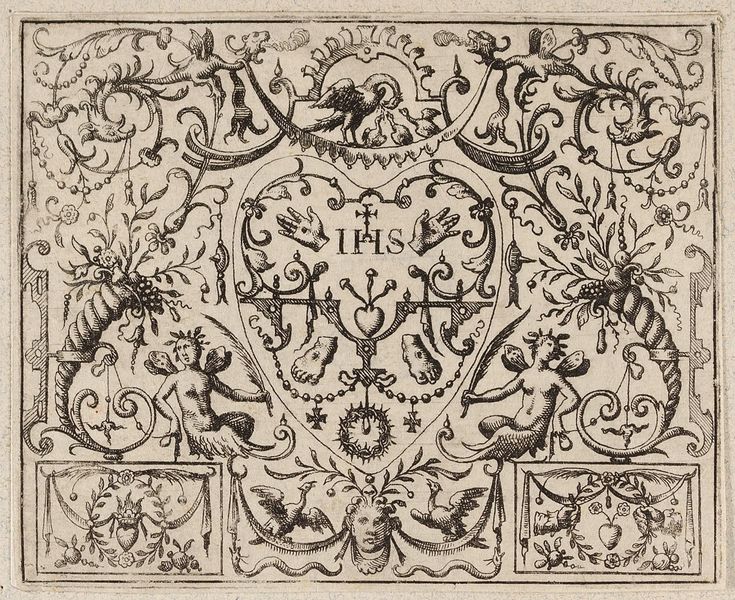
Titel: Nachstich eines Blattes der Folge 'Querfüllungen mit Grottesken, dicht gedrängt'
Künstler: Matthäus Merian
Standort: Hamburg
Institution: Museum für Kunst und Gewerbe Hamburg
Schlagwörter: adler, feuer, hand, vogel, frauen, zeichnung, tiere, muster, ornament, hände, engel, frucht, ranken, füße, schrift, papier, schnabel, grafik, graphik, ornamente, nägel, fotografie, photographie, kreuz, druck, druckgraphik, druckgrafik, radierung, pelikan, girlanden, wappen, palmzweig, schnörkel, stigmata, wunden, herz, dornenkrone, drachen, christi, groteske, salvator, leidenswerkzeuge, ihs, tierornament, reproduktionen, blumengewinde, iesus, druckerzeugnisse, pflanzenornamente, schweifwerk, hominum, früchte, vögel, tierornamente, ornamentstich, vorlageblätter, füllhorn